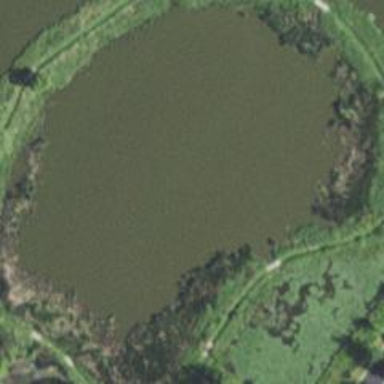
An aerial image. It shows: Pond surrounded by natural water.